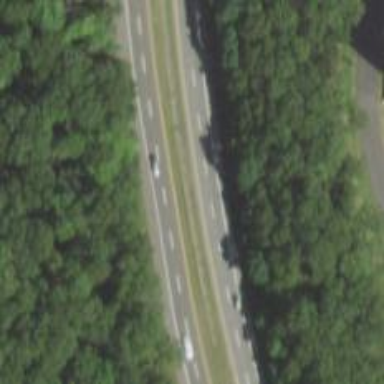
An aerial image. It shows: Expressway with asphalt surface categorized as trunk highway.